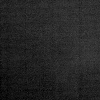
Atmospheric dust classification: dusty